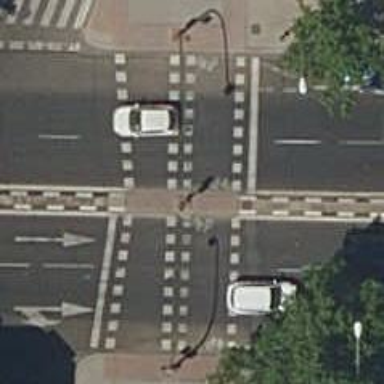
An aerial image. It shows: Road crossing with traffic signals.